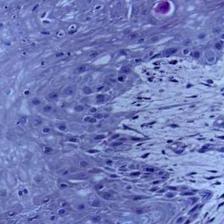
Diagnosis: OSCC